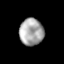
Tissue: skin
Cell type: Epithelial cells
Senescence score: 0.1733
Nuclear area (px): 636
Mean DAPI intensity: 167.075